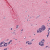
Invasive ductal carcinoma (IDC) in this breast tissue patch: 1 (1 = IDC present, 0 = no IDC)